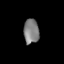
Tissue: lung
Cell type: Fibroblasts
Senescence score: 0.6055
Nuclear area (px): 374
Mean DAPI intensity: 126.762